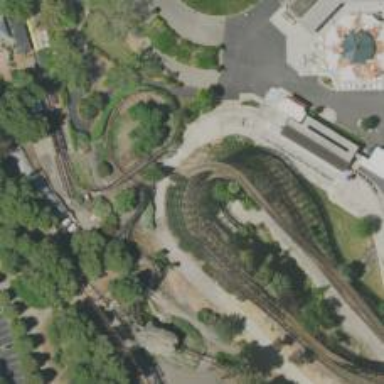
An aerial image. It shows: Thrilling roller coaster attraction.